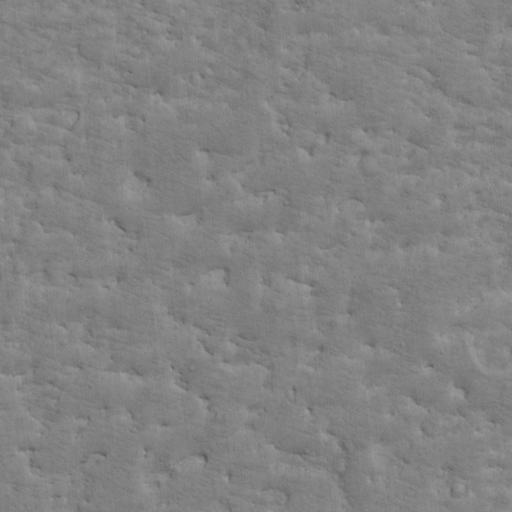
Classes present: Background